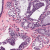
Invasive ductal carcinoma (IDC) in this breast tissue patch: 0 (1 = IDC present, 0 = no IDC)